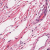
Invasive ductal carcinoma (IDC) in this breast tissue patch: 0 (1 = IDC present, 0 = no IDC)